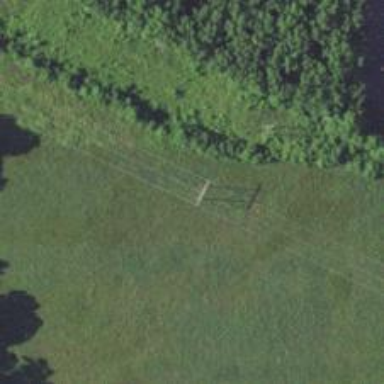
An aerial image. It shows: H-frame power tower design.